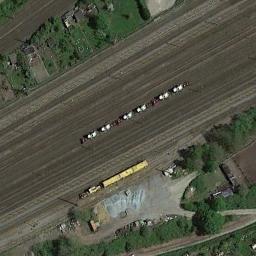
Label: railway